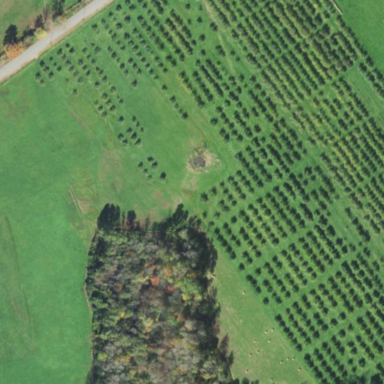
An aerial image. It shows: Orchard.